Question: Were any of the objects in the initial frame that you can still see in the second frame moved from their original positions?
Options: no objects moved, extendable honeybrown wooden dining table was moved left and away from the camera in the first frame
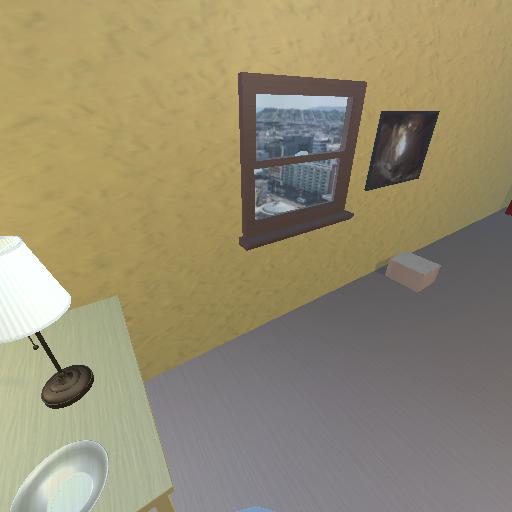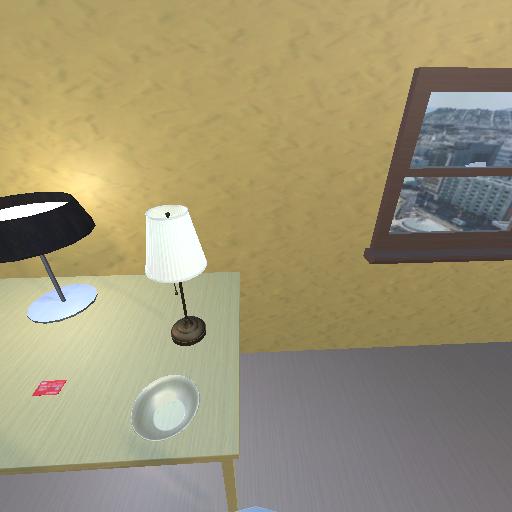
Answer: no objects moved